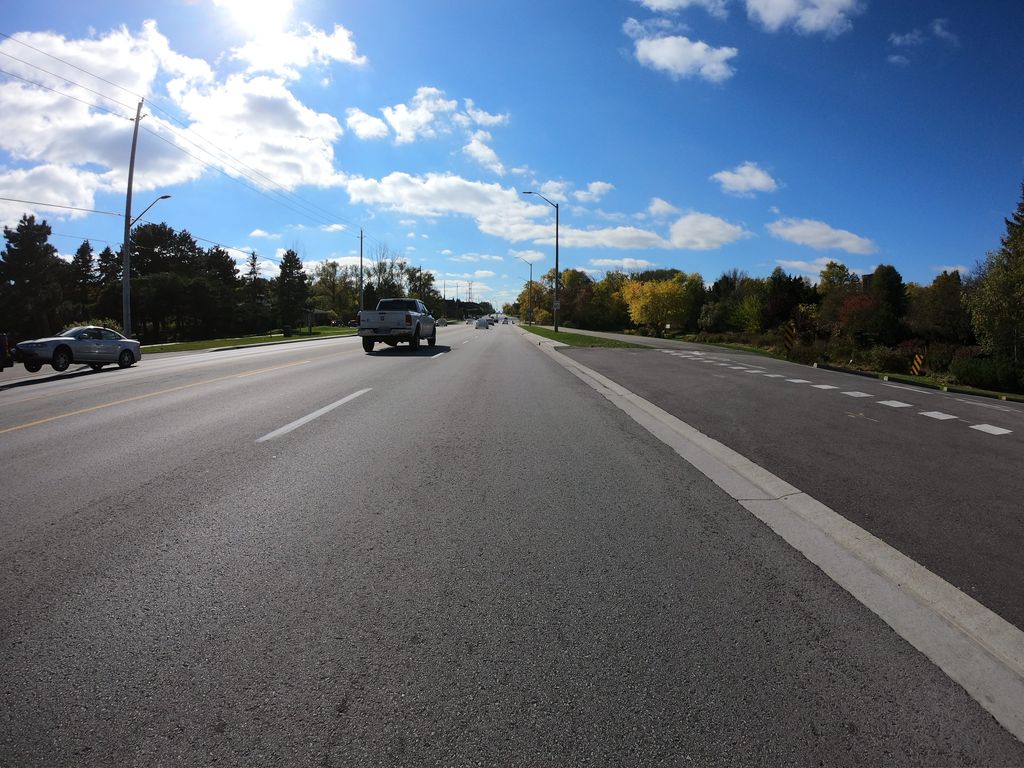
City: toronto